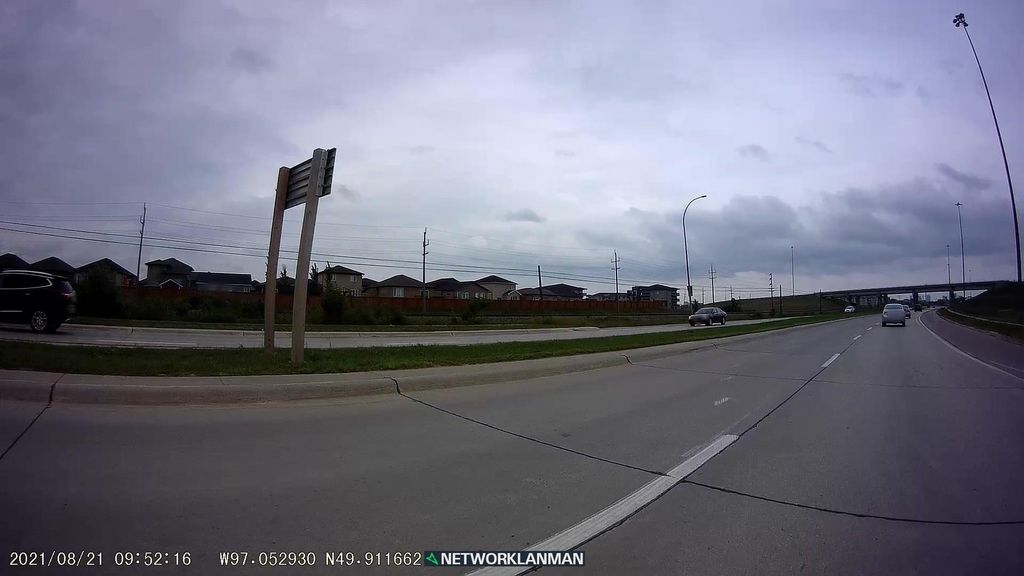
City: winnipeg